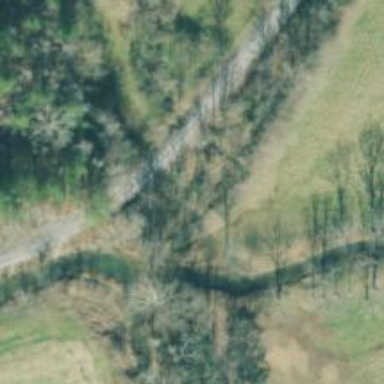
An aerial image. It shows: Railway track.